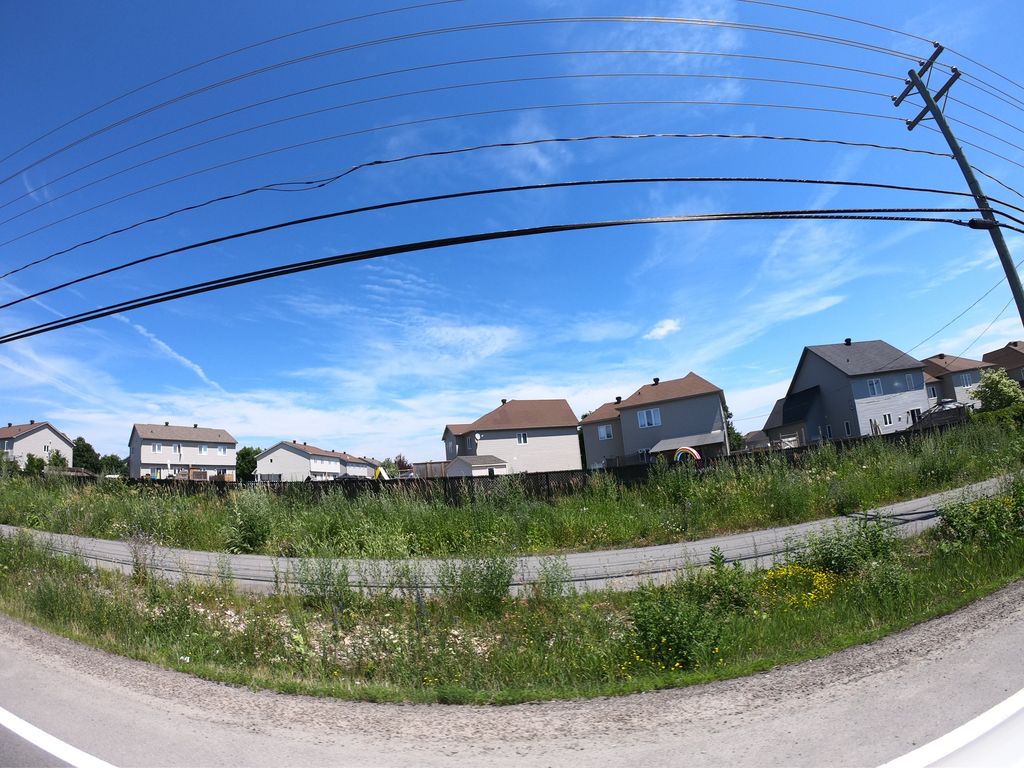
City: ottawa-gatineau